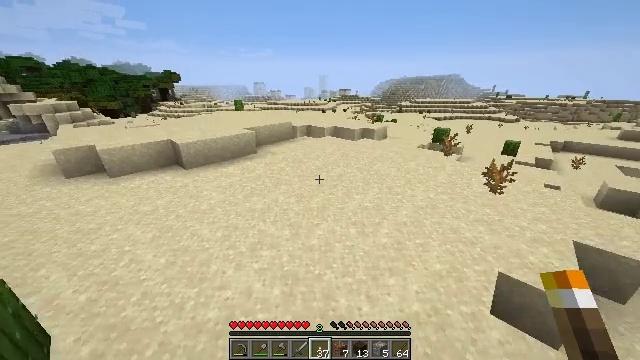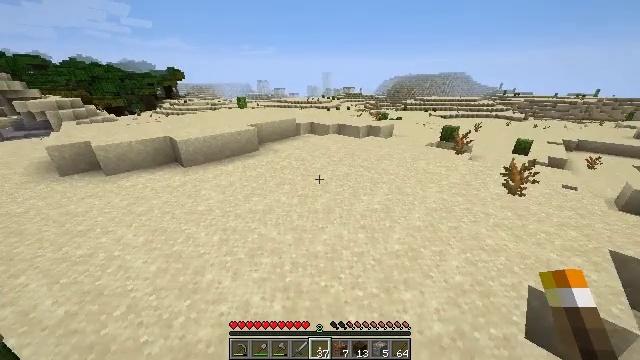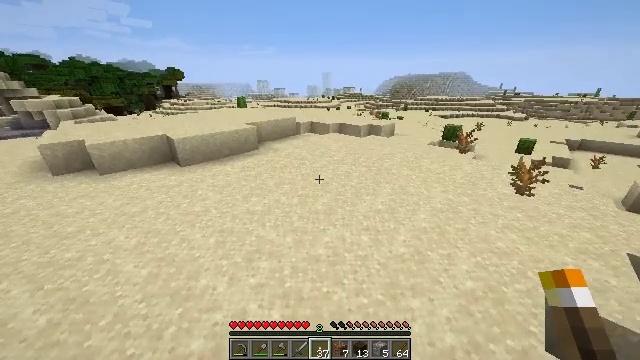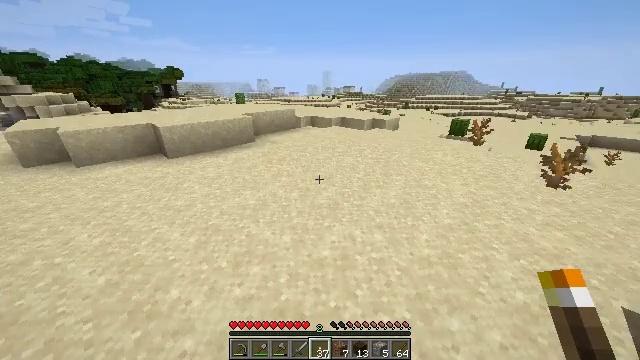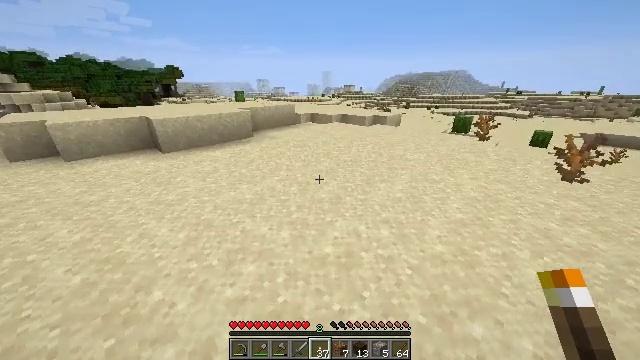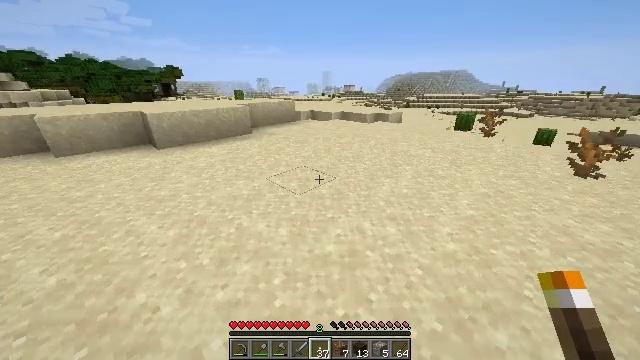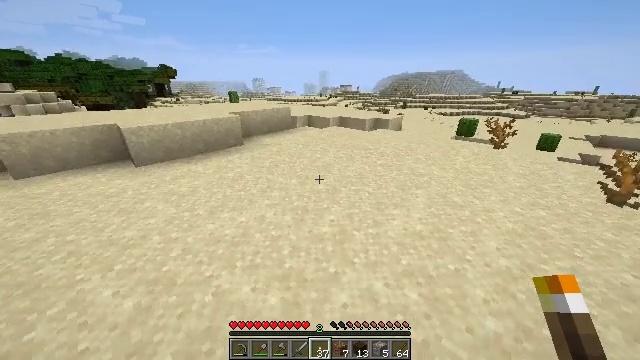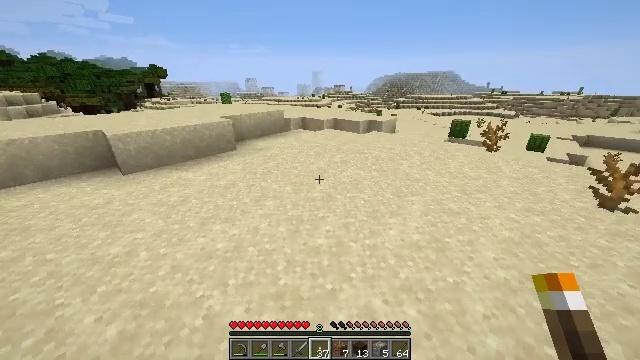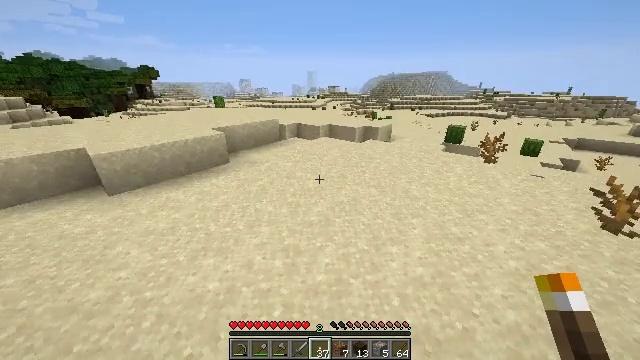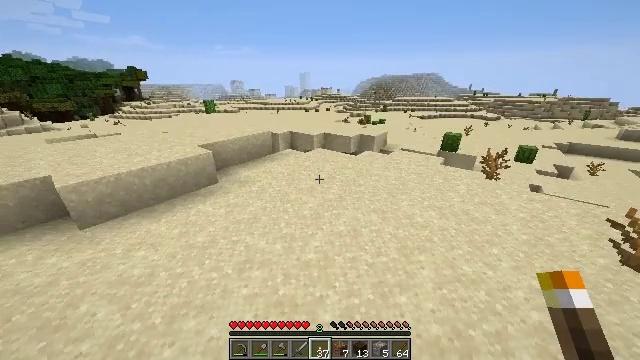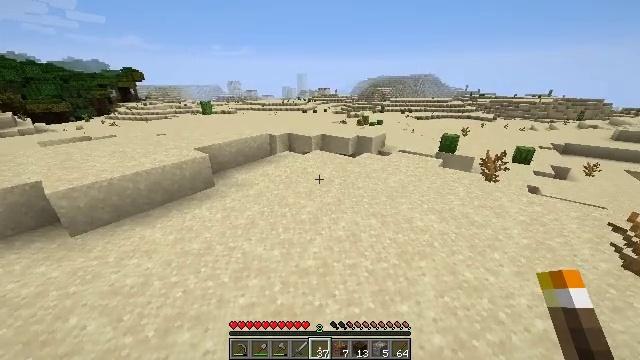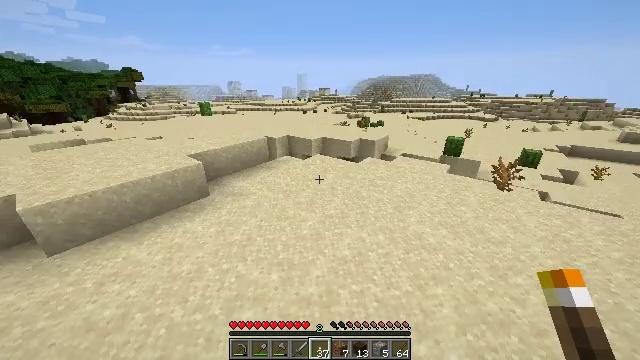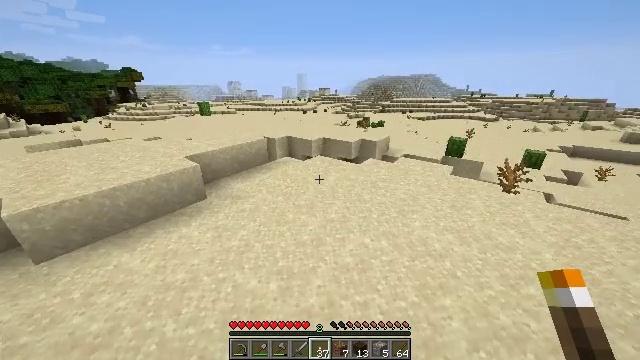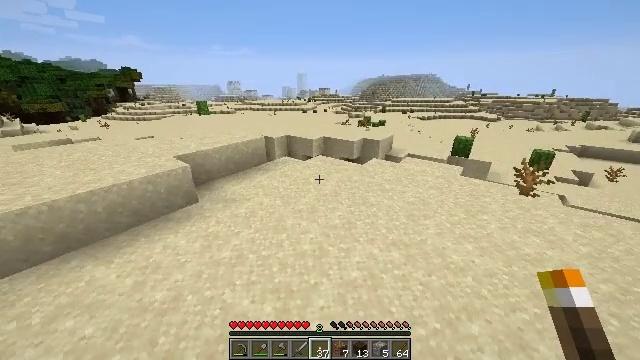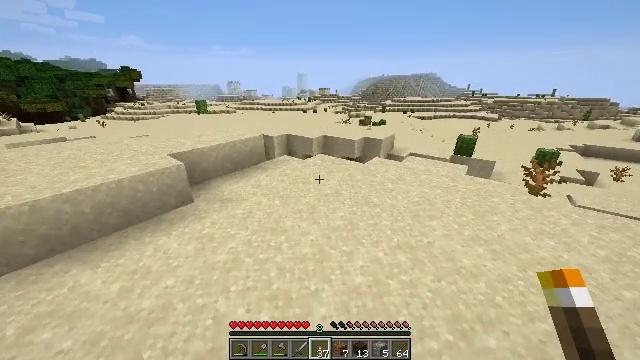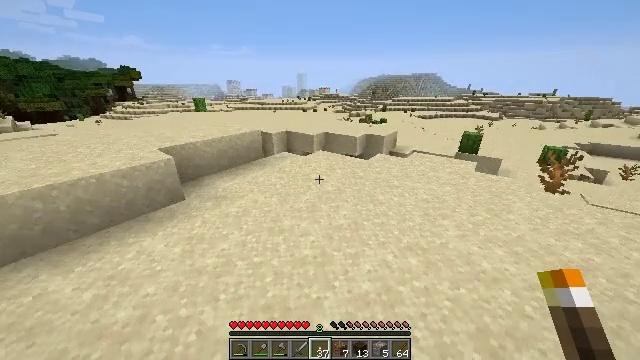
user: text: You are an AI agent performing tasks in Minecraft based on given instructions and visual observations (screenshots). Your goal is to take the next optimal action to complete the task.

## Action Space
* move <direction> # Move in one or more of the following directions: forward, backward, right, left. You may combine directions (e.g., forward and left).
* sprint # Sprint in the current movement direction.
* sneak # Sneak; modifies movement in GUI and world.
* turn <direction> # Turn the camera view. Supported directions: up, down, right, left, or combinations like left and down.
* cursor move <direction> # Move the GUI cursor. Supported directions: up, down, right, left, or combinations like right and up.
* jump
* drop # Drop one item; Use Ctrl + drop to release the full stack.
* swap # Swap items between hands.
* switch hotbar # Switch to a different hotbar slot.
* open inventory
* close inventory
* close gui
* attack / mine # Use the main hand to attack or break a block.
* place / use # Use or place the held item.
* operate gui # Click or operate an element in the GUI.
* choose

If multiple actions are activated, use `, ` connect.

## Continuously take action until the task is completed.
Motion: motion action
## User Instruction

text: Mine a hay block from the field.
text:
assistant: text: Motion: move forward, sprint, jump
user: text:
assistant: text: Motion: move forward, sprint, jump
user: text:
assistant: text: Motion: move forward, sprint, jump
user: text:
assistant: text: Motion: move forward, sprint, jump
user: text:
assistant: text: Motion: move forward, sprint, jump
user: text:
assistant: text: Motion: move forward, sprint, jump
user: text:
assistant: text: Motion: move forward, sprint, turn right, jump
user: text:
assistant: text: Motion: move forward, sprint, turn right, jump
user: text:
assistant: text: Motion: move forward, sprint, turn right, jump
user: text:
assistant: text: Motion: move forward, sprint, jump
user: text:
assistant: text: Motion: move forward, sprint, jump
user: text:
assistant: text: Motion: move forward, sprint, jump
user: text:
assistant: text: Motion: move forward, sprint, jump
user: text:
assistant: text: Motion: move forward, sprint, jump
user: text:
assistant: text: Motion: move forward, sprint, jump
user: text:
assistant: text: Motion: move forward, sprint, jump
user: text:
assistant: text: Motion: move forward, sprint, jump
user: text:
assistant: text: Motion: move forward, sprint, jump
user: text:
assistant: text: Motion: move forward, sprint, turn down, jump
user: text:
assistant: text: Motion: move forward, sprint, turn left and down, jump
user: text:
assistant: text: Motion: move forward, sprint, turn left and down, jump
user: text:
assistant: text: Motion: move forward, sprint, turn left and down, jump
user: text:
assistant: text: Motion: move forward, sprint, turn left and down, jump
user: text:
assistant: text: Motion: move forward, sprint, turn left and down
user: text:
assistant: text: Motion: move forward, sprint, turn left and down
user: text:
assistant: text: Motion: move forward, sprint, turn left
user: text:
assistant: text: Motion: move forward, sprint, turn left
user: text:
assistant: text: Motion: move forward, sprint, turn left
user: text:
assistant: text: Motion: move forward, sprint, turn left
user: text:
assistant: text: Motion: move forward and move left, sprint, turn left